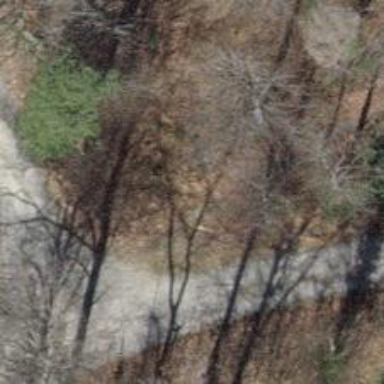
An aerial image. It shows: Path.